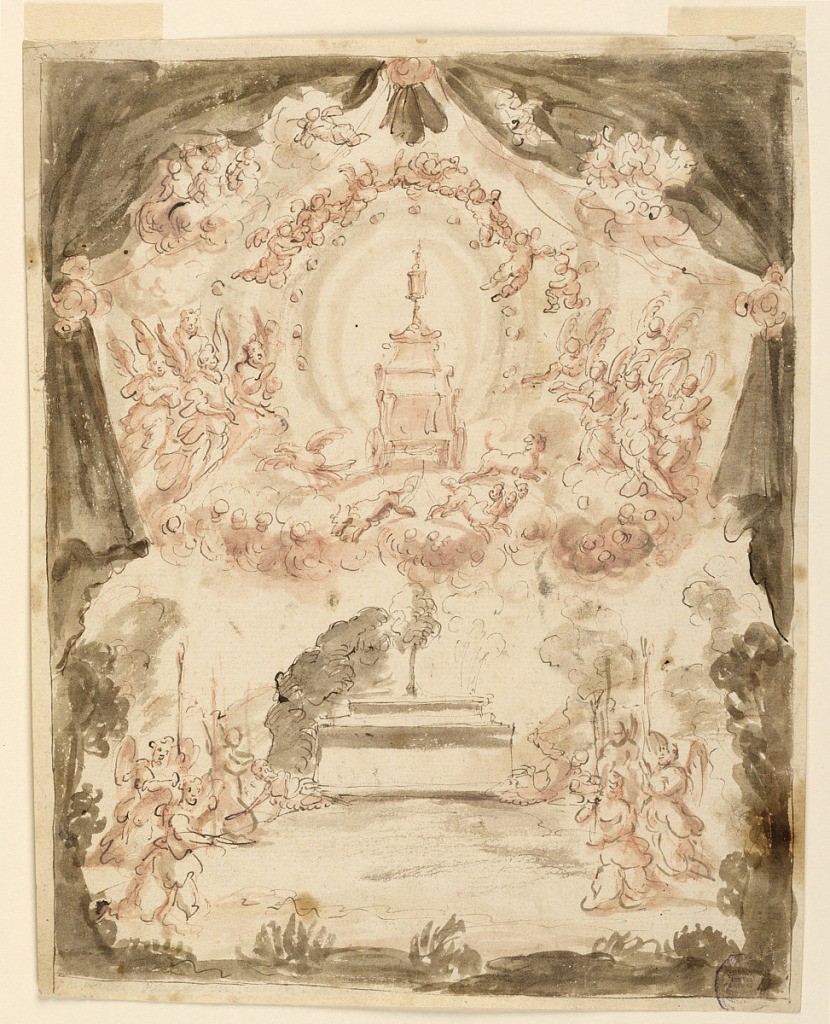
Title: Project for a Holy Sepulcher
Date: late 17th century
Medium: Red crayon, pen and ink, brush and sepia on paper
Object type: Drawing
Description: Below in the center is the sarcophagus, surrounded at the back by foliage. At the corners of the front are soldiers upon the soil. In the foreground are three angels kneeling with candles on each side. Above, a carriage with the monstrance drawn by an eagle, wolf, quadrupeds with three heads and a dog. A glory of angels and two groups of angels surround it. Framed by a curtain and trees.